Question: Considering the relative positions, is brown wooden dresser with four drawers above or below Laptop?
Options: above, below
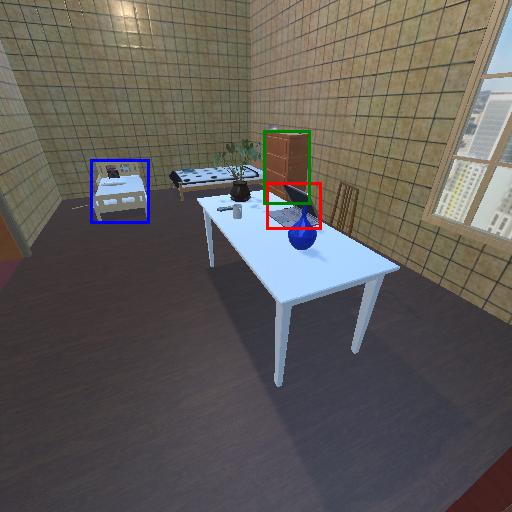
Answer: above